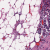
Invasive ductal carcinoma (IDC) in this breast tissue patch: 0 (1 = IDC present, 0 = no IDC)